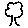
Label: tree